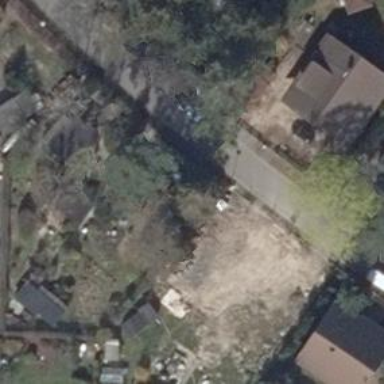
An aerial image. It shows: Driveway.